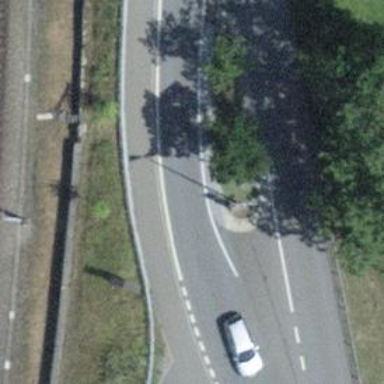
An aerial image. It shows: Primary highway with asphalt surface and separate sidewalk.